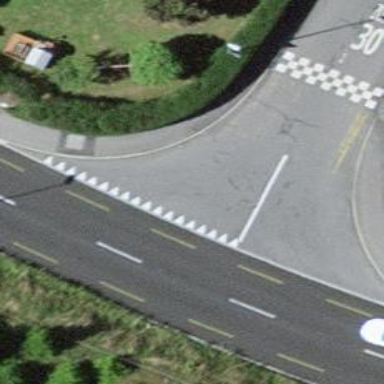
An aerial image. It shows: Road with "give way" sign.